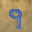
Label: 9